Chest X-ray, AP view. Patient: 26 years old, sex F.
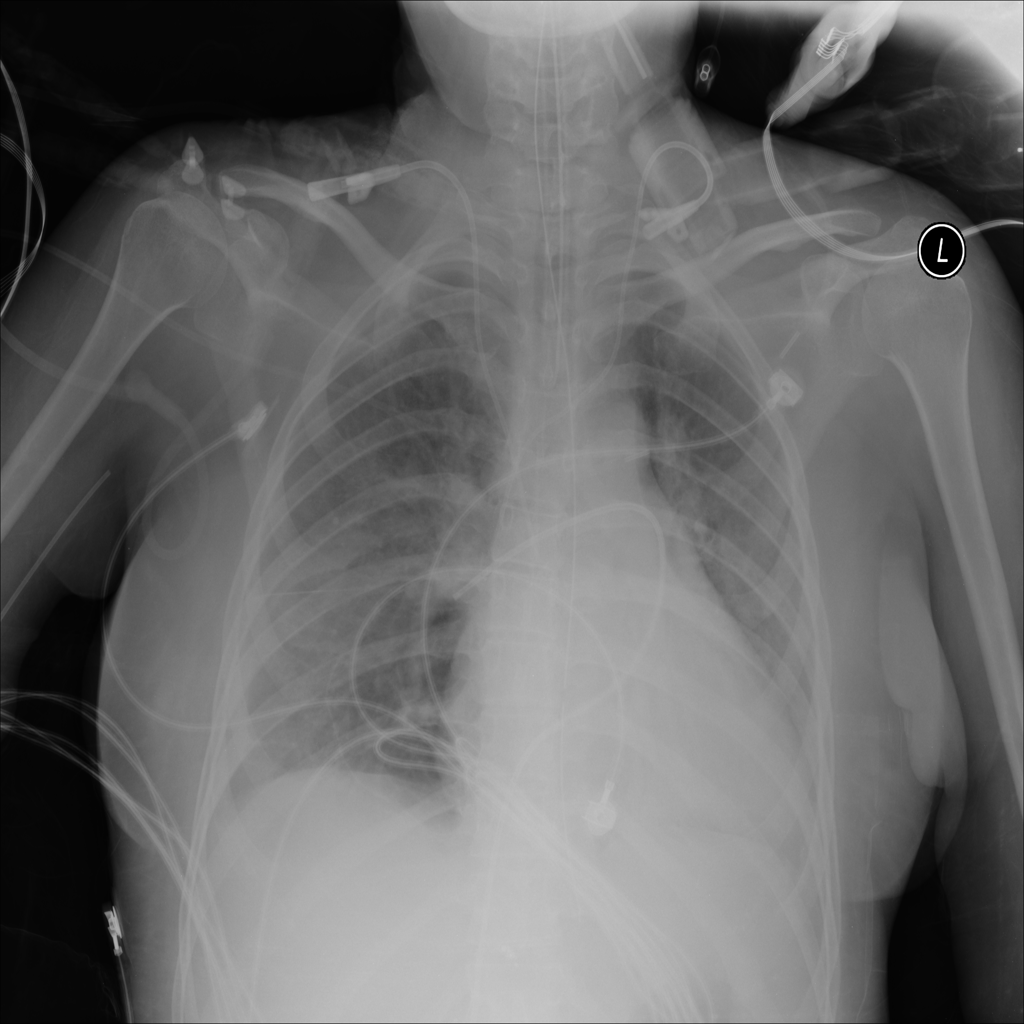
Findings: Effusion, Infiltration